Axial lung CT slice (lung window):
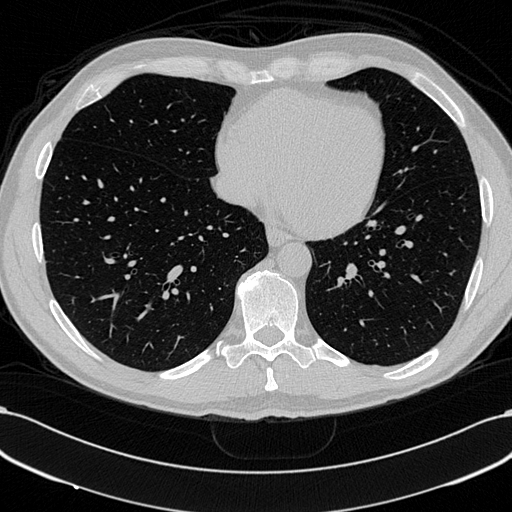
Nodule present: no